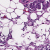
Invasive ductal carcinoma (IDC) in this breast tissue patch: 1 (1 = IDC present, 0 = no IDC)